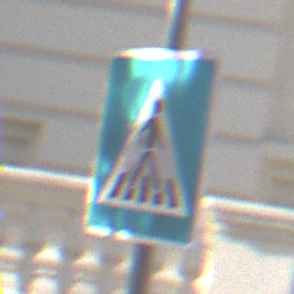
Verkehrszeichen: FussgaengerueberwegLinks
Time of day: MorningAfternoon
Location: Outdoor (Urban)
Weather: PartlyCloudy
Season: NotSpecified
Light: Natural